The image shows the envelope spectrum of a rolling-element bearing's vibration signal, with the characteristic fault frequencies (BPFO outer race, BPFI inner race, BSF ball, FTF cage) marked as reference lines. What is the most likely bearing condition (normal, inner_race, outer_race, ball)?
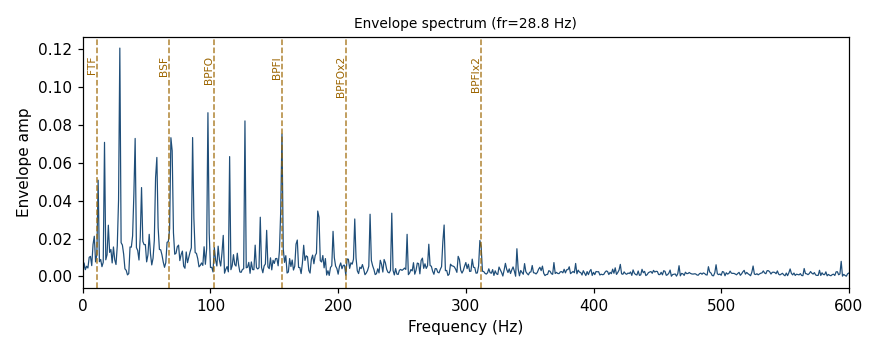
Answer: inner_race